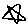
Label: star